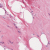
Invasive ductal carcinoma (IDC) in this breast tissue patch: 0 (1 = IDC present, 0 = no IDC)